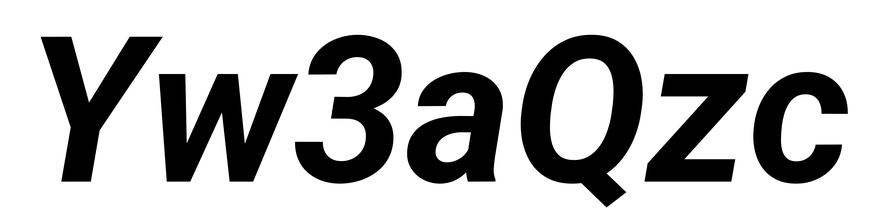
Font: Roboto-Italic_Bold_Italic